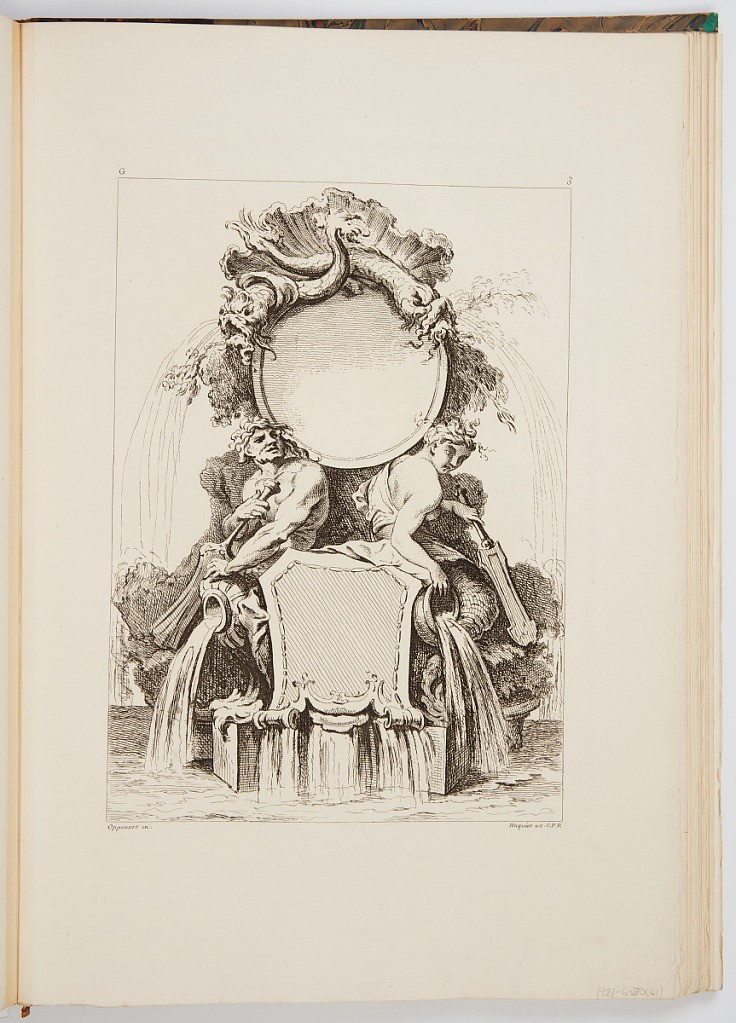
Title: Fountain Design
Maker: Gilles-Marie Oppenord, French, 1672–1742
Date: ca. 1900
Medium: Photomechanical print
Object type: Bound print
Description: Fountain design with anguipeds holding vases from which water pours; the top of the rondel has on it dolphins with their tails crossed in front of a shell. The plate is signed and numbered.